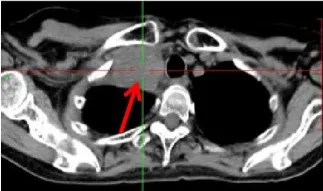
Imaging changes of patients before and after treatment. (C, D), After 7 cycles of treatment (solid tumor, dmax = 54 mm * 43 mm, abnormal increase in FDG metabolism and SUVmax 7.4).
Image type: radiology (ct)